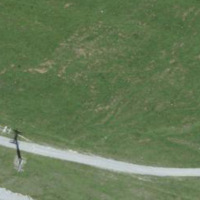
EUNIS habitat code: 23
Species observed at this site:
Marmota marmota